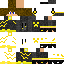
A female skeleton skin with dark skin, wearing brown long hair dressed in a black hoodie and black pants, featuring a closed mouth.